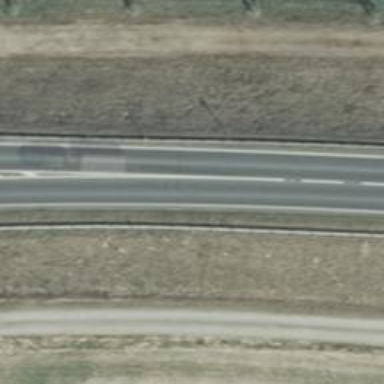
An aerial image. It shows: Asphalt road classified as primary highway which is motorroad.